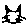
Label: cat